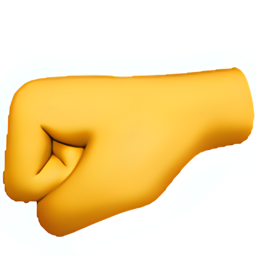
Name: left facing fist
Emoji: 🤛
Group: People & Body
Sub-group: hand-fingers-closed